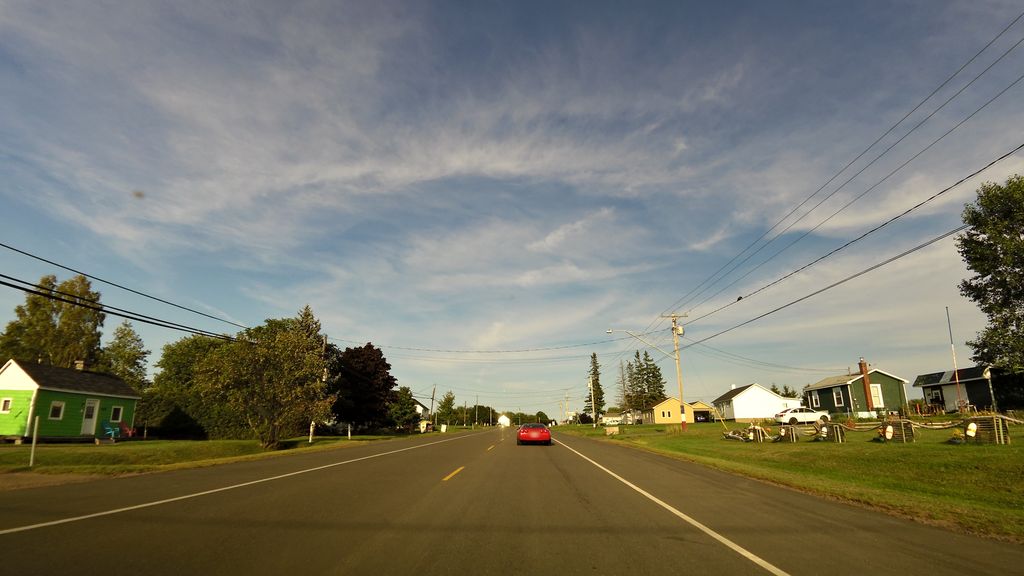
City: charlottetown